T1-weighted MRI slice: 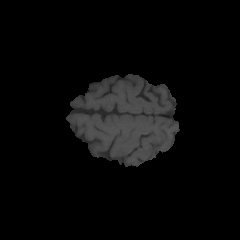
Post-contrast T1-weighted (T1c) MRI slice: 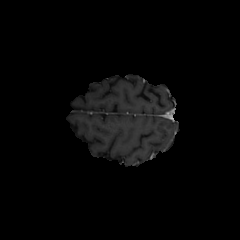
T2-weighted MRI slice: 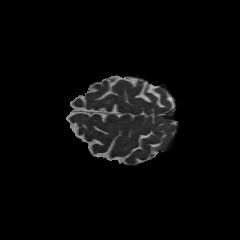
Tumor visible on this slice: no